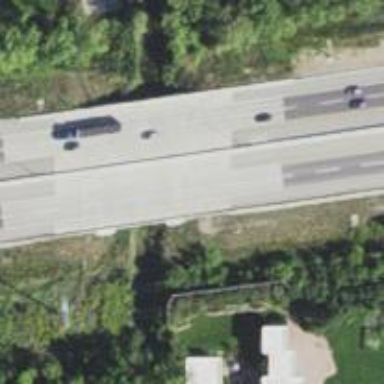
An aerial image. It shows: Asphalt bridge over motorway.